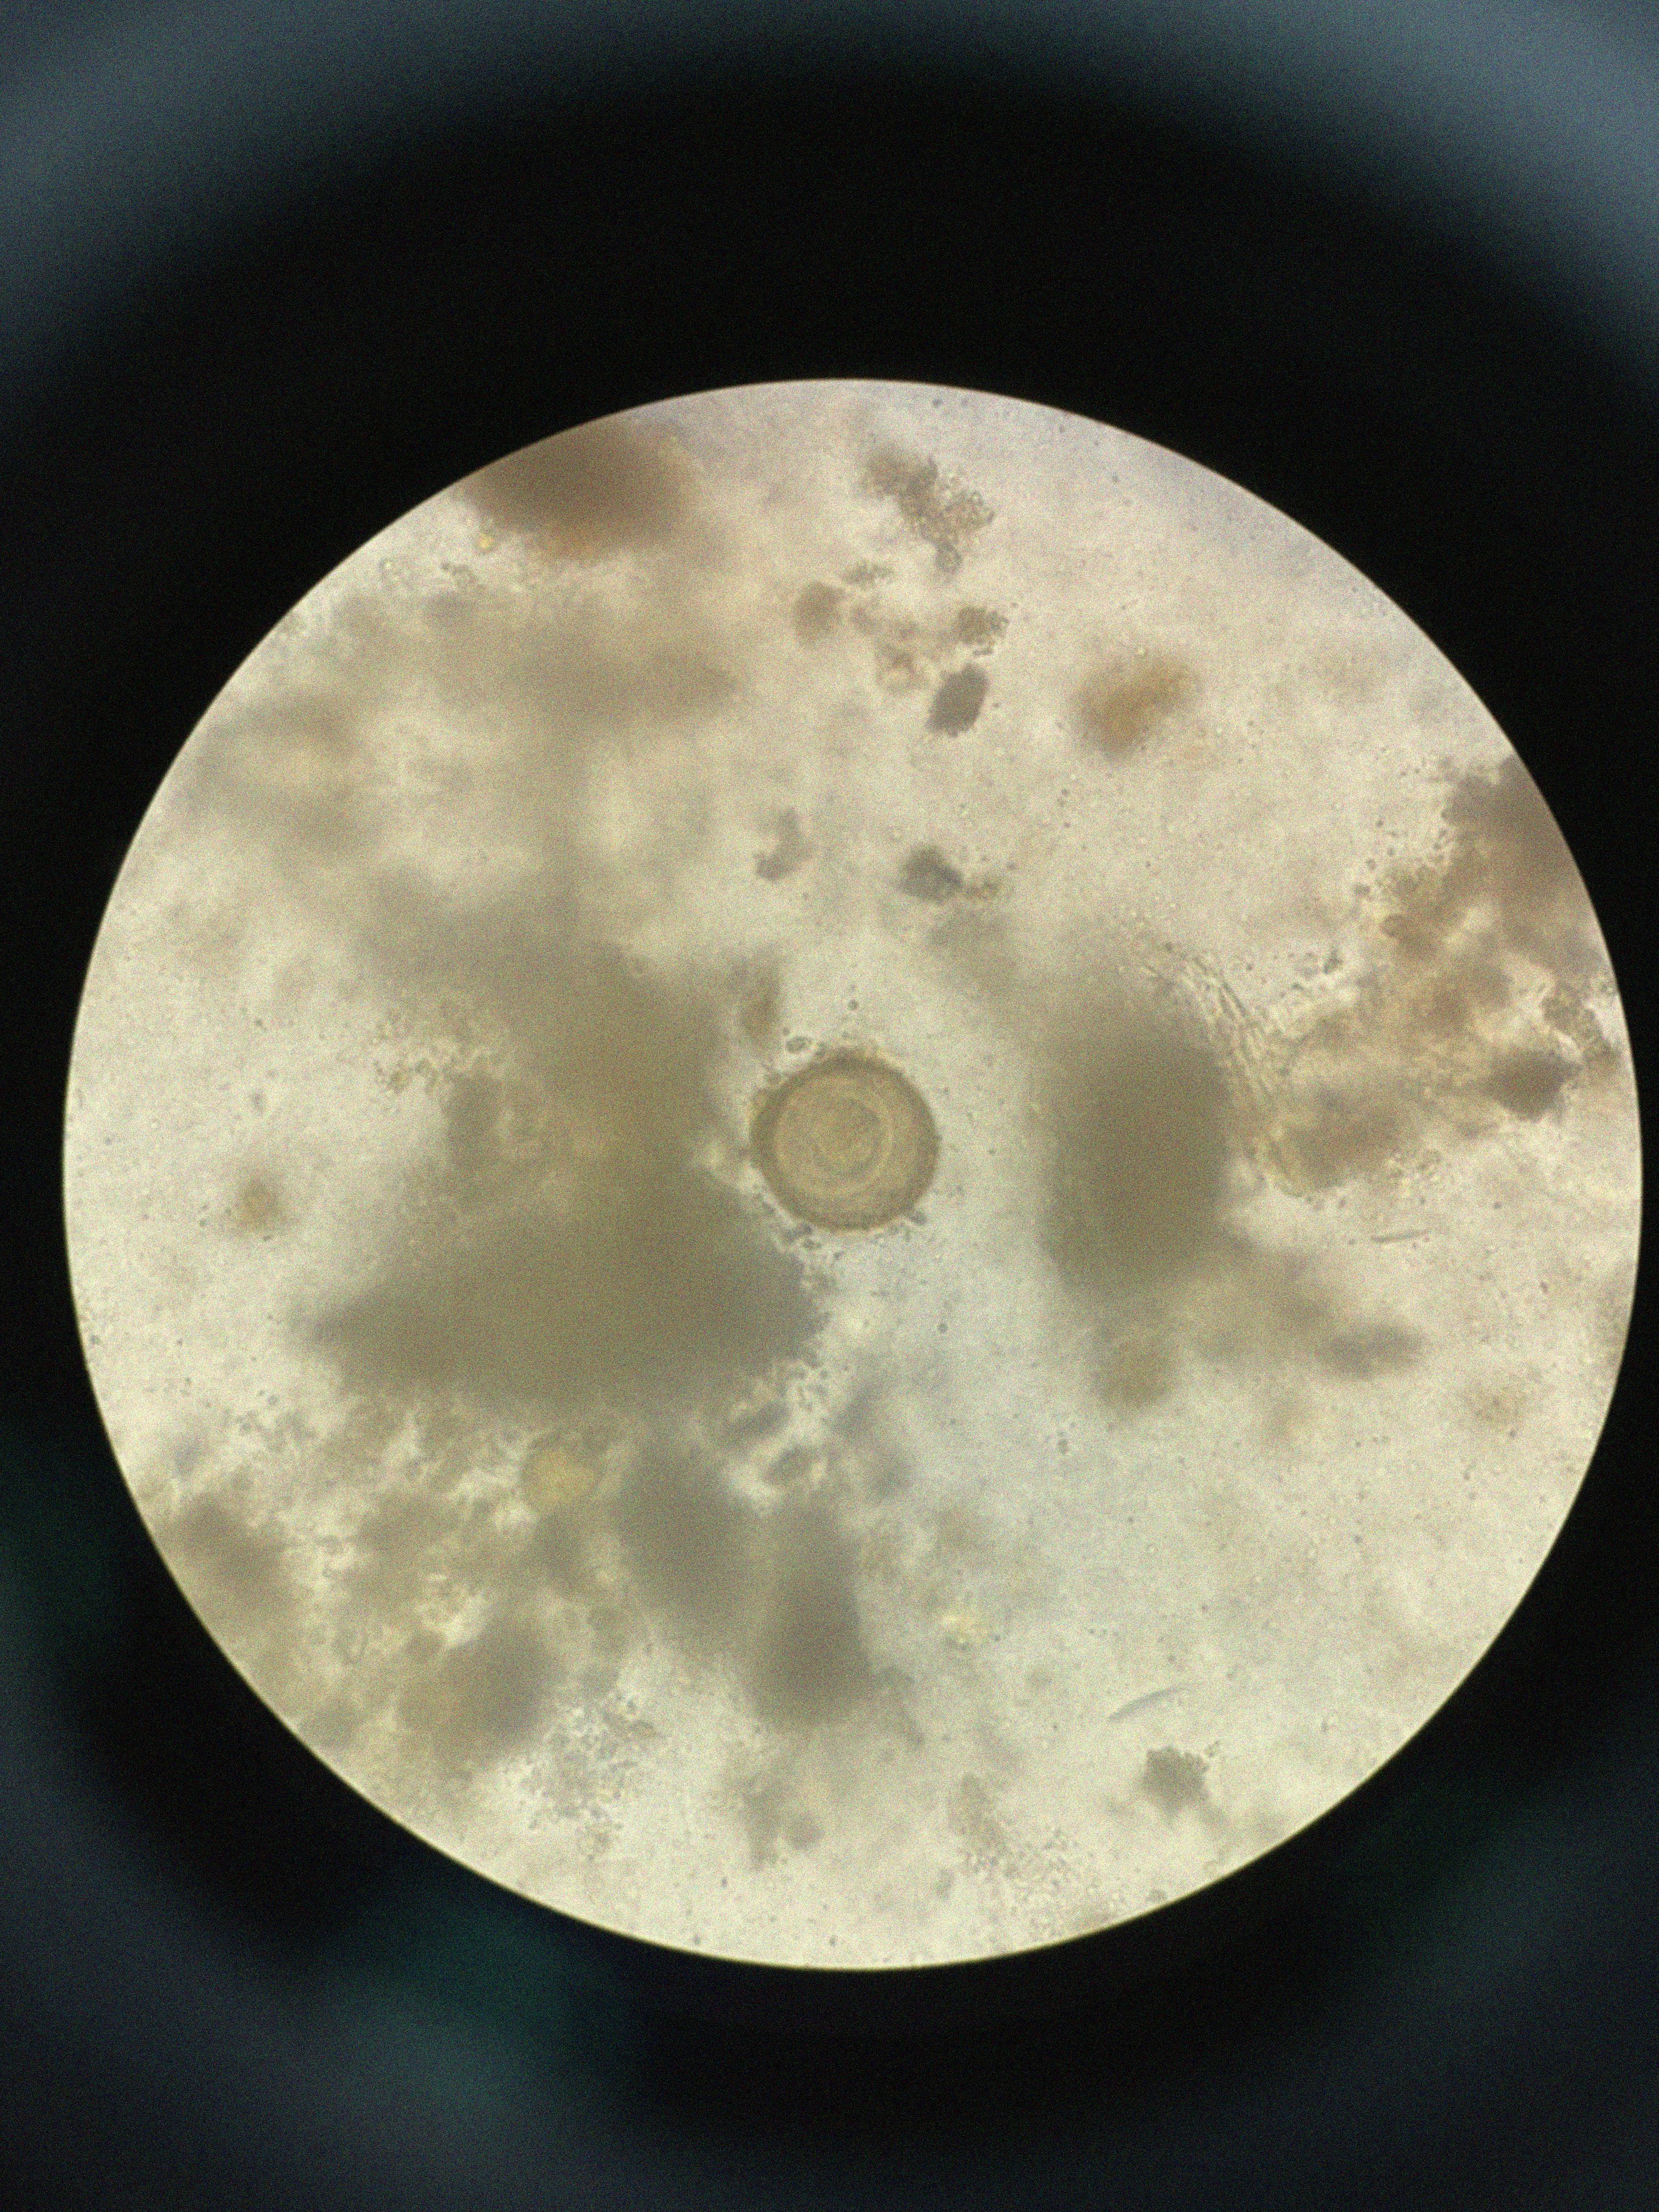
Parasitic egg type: Hymenolepis diminuta